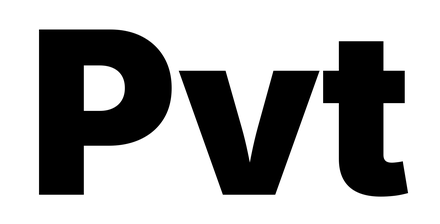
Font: Inter_Black